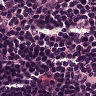
Metastatic tissue present: no